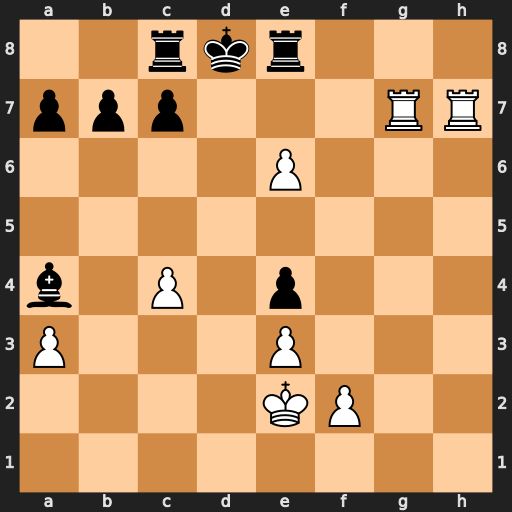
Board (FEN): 2rkr3/ppp3RR/4P3/8/b1P1p3/P3P3/4KP2/8
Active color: w
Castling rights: -
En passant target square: -
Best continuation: Rd7+ Bxd7 Rxd7#